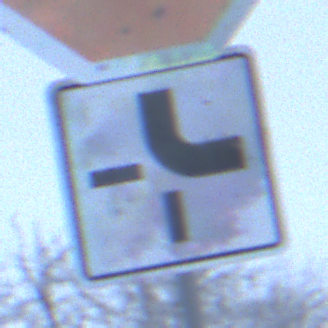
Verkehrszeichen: VerlaufVorfahrtsstrasse4
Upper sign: Stop
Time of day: Midday
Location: Outdoor (Nature)
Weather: Overcast
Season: Winter
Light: Natural